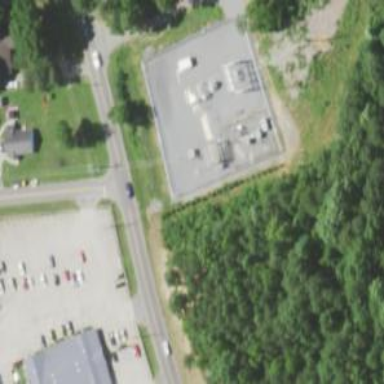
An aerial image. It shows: Distribution power substation secured by fence.